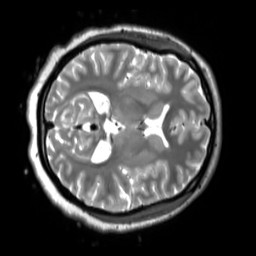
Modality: T2w
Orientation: axial
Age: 26
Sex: female
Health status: ill
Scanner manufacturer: siemens
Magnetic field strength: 3 T
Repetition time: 2.8 s
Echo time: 0.326 s